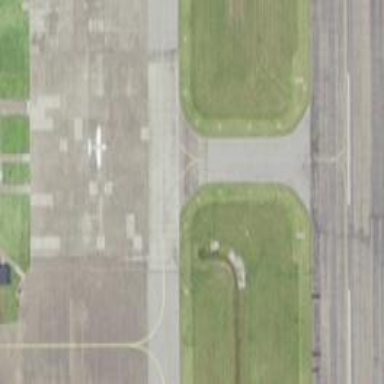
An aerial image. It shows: Image of taxiway at airport.